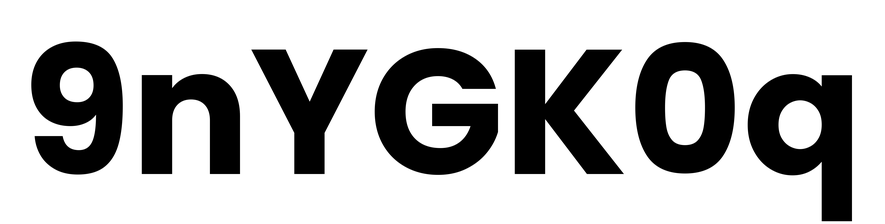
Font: Poppins-Bold